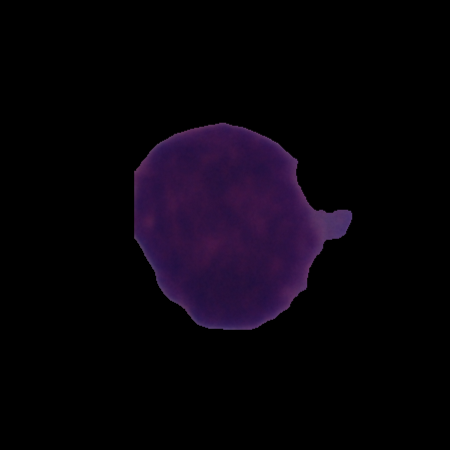
Label: cancer